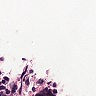
Metastatic tissue present: no